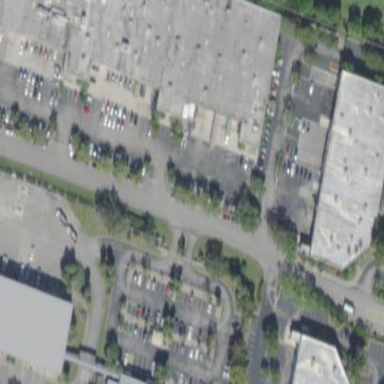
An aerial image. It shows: Warehouse.